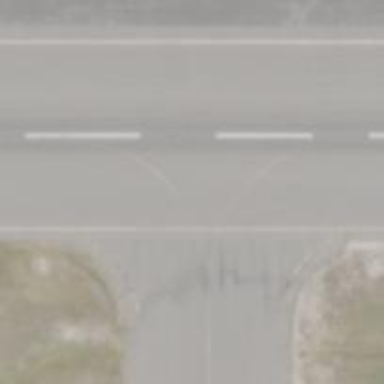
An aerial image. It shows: View of taxiway at the airport.